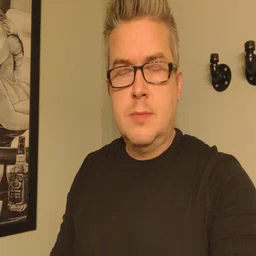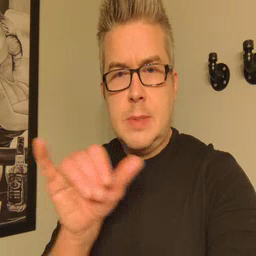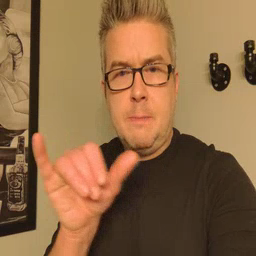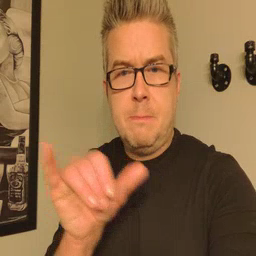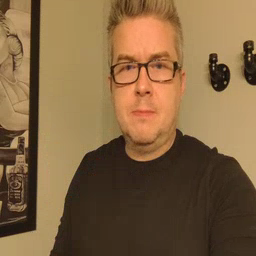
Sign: same